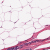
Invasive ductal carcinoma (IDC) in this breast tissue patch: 0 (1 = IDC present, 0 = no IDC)